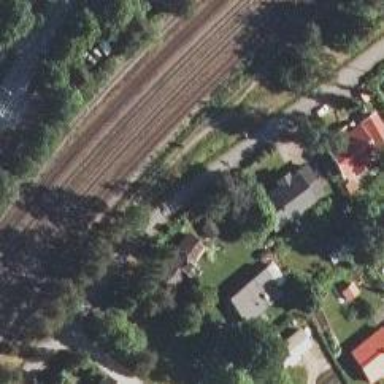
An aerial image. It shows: Continuous rail track.